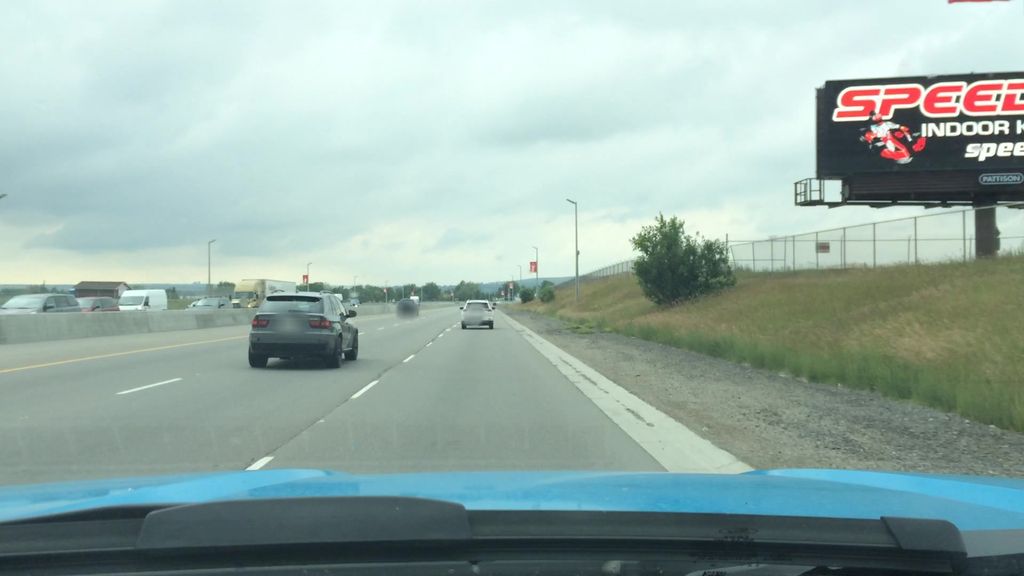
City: calgary